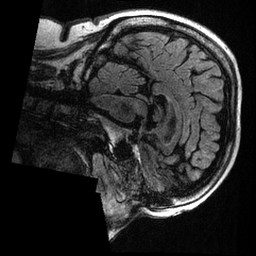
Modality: T2w
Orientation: sagittal
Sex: female
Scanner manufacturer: ge
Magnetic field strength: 3 T
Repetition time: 6 s
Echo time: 0.1291 s